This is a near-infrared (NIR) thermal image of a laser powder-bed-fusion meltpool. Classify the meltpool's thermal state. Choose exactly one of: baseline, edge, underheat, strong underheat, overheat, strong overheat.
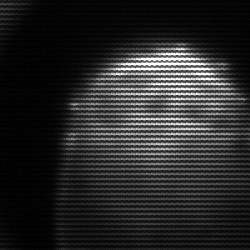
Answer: edge